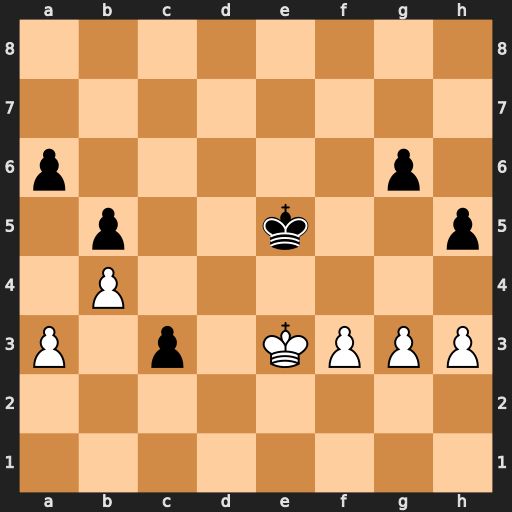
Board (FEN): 8/8/p5p1/1p2k2p/1P6/P1p1KPPP/8/8
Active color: w
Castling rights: -
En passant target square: -
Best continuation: Kd3 c2 Kxc2 Kd4 Kd2